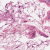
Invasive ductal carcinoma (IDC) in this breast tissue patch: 0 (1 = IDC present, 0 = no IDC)